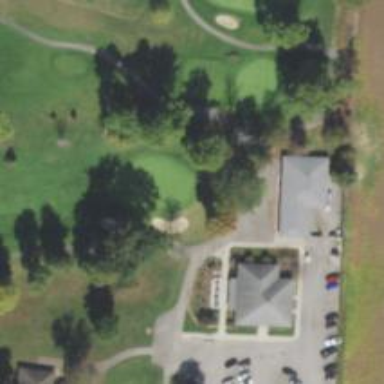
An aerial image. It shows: Path for golf carts.